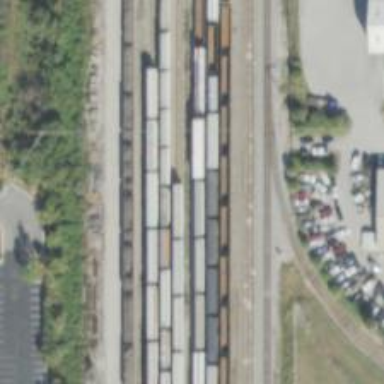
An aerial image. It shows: Railway yard used for storage and manifest purposes.